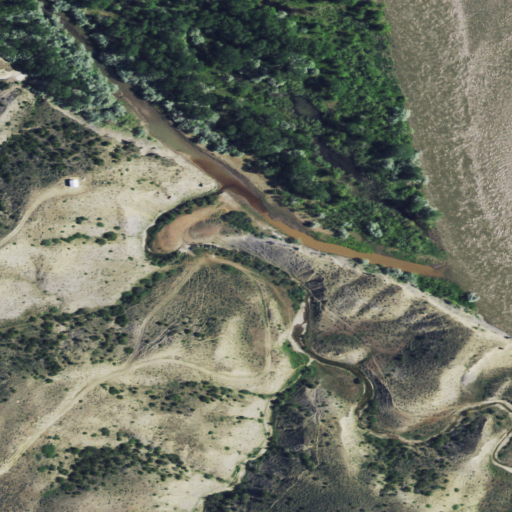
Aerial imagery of valley in Montana named Peck Gulch containing shrub, woody wetlands, grassland, open water, and evergreen forest